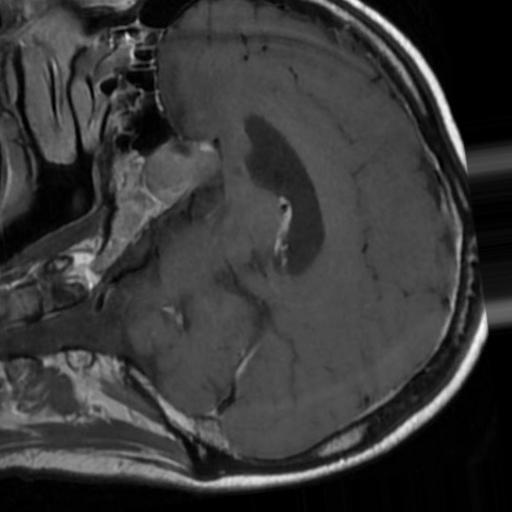
Label: brain_tumor